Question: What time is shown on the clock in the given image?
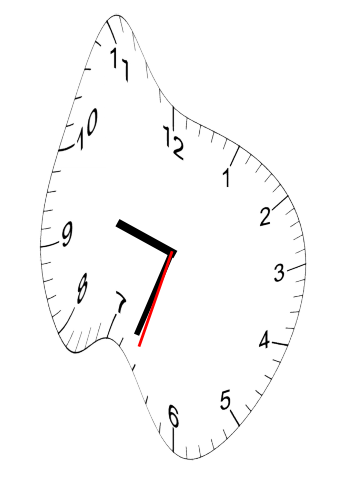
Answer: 09:33:33